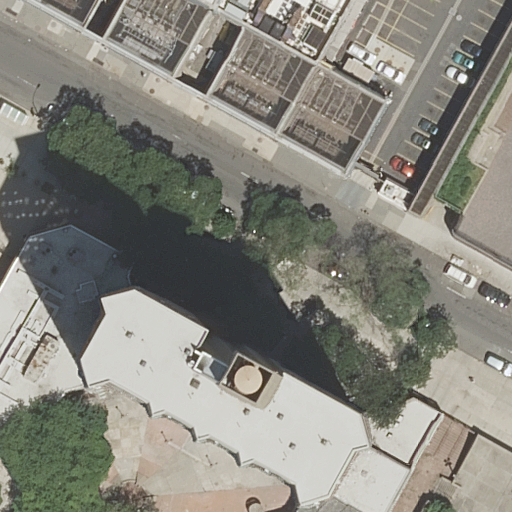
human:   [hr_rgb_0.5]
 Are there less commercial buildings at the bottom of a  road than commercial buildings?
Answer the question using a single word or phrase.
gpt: no

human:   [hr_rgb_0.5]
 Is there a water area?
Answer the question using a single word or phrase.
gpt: no

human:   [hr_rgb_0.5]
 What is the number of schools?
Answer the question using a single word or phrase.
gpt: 1

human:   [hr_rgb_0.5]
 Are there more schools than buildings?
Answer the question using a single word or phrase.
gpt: no

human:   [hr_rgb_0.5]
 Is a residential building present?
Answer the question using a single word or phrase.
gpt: yes

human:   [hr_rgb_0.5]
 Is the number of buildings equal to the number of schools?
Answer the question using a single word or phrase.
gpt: no

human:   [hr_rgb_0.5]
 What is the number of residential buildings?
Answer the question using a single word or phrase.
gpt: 3

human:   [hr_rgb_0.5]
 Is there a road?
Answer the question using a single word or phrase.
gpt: yes

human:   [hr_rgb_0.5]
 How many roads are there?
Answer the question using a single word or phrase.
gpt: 2

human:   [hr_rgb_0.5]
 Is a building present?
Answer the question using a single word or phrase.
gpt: yes

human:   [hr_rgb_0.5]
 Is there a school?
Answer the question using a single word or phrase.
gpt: yes

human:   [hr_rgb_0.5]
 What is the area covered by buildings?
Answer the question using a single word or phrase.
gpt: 6127m2

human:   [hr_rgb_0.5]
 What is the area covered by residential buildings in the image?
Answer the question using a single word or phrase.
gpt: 5738m2

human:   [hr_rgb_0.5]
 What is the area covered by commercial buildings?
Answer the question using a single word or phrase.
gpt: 0m2

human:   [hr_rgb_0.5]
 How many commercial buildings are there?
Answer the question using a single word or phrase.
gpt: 0

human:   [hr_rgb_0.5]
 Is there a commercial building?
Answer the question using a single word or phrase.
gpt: no

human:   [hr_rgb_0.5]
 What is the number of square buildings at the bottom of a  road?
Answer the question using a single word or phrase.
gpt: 0

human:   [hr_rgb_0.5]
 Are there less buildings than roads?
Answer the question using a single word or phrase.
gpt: no

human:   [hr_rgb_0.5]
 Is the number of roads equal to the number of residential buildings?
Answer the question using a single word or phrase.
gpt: no

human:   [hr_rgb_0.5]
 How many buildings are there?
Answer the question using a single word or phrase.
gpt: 4

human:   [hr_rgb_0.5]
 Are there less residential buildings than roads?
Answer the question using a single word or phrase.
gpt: no

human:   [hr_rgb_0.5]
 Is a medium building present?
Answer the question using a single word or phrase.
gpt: yes

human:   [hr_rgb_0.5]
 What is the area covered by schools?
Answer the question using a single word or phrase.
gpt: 389m2

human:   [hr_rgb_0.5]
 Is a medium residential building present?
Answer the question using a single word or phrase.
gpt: no

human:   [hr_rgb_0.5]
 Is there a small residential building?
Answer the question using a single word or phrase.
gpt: no

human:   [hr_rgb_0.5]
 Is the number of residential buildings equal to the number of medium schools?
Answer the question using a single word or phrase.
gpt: no

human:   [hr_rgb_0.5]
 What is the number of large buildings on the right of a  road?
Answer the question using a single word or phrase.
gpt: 1

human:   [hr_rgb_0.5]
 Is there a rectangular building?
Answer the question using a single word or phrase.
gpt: yes

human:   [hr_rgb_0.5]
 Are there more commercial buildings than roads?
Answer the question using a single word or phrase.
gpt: no

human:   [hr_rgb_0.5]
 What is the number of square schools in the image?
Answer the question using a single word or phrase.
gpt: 0

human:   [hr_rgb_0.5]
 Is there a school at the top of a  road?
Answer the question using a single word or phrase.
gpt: no

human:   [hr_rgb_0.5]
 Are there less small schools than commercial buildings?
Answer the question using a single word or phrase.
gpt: no

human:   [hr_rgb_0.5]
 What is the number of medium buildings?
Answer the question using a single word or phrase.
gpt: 1

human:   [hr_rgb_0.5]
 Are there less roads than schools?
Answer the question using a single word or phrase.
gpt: no

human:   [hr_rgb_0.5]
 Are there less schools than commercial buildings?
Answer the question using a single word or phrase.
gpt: no

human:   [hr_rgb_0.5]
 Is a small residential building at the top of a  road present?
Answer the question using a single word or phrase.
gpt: no

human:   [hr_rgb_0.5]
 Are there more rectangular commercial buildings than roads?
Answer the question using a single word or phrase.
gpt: no

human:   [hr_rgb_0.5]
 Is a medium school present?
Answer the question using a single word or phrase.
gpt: yes

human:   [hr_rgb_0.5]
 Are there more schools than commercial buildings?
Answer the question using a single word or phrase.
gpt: yes

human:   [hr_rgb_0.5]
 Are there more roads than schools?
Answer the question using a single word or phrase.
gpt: yes

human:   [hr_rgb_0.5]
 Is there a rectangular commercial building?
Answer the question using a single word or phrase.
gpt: no

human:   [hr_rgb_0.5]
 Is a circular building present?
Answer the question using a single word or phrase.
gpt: no

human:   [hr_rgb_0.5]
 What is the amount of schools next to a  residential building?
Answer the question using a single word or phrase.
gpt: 1

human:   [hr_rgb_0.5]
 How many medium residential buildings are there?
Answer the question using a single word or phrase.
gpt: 0

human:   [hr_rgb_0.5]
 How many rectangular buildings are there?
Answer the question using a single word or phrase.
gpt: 1

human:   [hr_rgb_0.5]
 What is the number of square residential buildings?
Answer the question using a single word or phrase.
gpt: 0

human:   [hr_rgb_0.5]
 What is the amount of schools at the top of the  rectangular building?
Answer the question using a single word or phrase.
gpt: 0

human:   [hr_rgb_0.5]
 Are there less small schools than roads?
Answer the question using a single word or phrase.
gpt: yes

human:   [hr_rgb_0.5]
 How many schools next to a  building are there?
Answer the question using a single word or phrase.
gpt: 1

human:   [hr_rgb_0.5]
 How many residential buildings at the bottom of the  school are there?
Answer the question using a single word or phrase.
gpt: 0

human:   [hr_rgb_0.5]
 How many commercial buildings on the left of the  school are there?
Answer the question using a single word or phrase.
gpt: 0

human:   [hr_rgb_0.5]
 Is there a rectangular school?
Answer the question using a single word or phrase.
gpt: yes

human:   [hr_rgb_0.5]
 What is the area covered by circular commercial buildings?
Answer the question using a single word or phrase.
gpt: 0m2

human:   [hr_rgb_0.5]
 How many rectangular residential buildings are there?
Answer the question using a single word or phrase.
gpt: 0

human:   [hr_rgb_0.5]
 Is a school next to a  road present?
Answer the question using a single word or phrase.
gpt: yes

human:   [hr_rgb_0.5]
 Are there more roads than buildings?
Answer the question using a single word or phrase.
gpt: no

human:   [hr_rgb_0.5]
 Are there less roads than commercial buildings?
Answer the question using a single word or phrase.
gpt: no

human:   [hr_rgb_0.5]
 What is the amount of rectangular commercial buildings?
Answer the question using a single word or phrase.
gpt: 0

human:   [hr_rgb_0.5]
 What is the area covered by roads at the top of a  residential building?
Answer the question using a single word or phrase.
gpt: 0m2

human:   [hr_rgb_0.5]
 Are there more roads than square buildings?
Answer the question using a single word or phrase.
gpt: yes

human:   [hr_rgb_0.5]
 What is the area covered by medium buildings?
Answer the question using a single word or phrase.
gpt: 389m2

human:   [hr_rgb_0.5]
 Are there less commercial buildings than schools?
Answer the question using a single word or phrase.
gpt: yes

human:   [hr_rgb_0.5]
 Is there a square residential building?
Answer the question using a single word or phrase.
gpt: no

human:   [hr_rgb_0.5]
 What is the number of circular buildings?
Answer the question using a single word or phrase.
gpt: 0